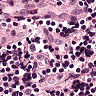
Metastatic tissue present: no